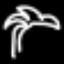
Label: palm tree